Question: Im running into a weird issue with dynamically added widgets to a QVBoxLayout contained inside a QScrollArea. If I add the widgets it works as expected, however after all widgets are removed, there are still some artifacts on the screen. See screenshot bellow:

'''
/********************************************************************************
** Form generated from reading UI file 'mainwindow.ui'
**
** Created by: Qt User Interface Compiler version 5.2.0
**
** WARNING! All changes made in this file will be lost when recompiling UI file!
********************************************************************************/
#ifndef UI_MAINWINDOW_H
#define UI_MAINWINDOW_H
#include <QtCore/QVariant>
#include <QtWidgets/QAction>
#include <QtWidgets/QApplication>
#include <QtWidgets/QButtonGroup>
#include <QtWidgets/QHBoxLayout>
#include <QtWidgets/QHeaderView>
#include <QtWidgets/QMainWindow>
#include <QtWidgets/QMenuBar>
#include <QtWidgets/QPushButton>
#include <QtWidgets/QScrollArea>
#include <QtWidgets/QStatusBar>
#include <QtWidgets/QToolBar>
#include <QtWidgets/QVBoxLayout>
#include <QtWidgets/QWidget>
QT_BEGIN_NAMESPACE
class Ui_MainWindow
{
public:
QWidget *centralWidget;
QVBoxLayout *verticalLayout_2;
QScrollArea *scrollArea;
QWidget *scrollAreaWidgetContents;
QHBoxLayout *horizontalLayout_2;
QVBoxLayout *verticalLayout;
QPushButton *pushButton;
QPushButton *pushButton_2;
QMenuBar *menuBar;
QToolBar *mainToolBar;
QStatusBar *statusBar;
void setupUi(QMainWindow *MainWindow)
{
if (MainWindow->objectName().isEmpty())
MainWindow->setObjectName(QStringLiteral("MainWindow"));
MainWindow->resize(600, 396);
centralWidget = new QWidget(MainWindow);
centralWidget->setObjectName(QStringLiteral("centralWidget"));
verticalLayout_2 = new QVBoxLayout(centralWidget);
verticalLayout_2->setSpacing(6);
verticalLayout_2->setContentsMargins(11, 11, 11, 11);
verticalLayout_2->setObjectName(QStringLiteral("verticalLayout_2"));
scrollArea = new QScrollArea(centralWidget);
scrollArea->setObjectName(QStringLiteral("scrollArea"));
scrollArea->setWidgetResizable(true);
scrollAreaWidgetContents = new QWidget();
scrollAreaWidgetContents->setObjectName(QStringLiteral("scrollAreaWidgetContents"));
scrollAreaWidgetContents->setGeometry(QRect(0, 0, 574, 246));
horizontalLayout_2 = new QHBoxLayout(scrollAreaWidgetContents);
horizontalLayout_2->setSpacing(6);
horizontalLayout_2->setContentsMargins(11, 11, 11, 11);
horizontalLayout_2->setObjectName(QStringLiteral("horizontalLayout_2"));
verticalLayout = new QVBoxLayout();
verticalLayout->setSpacing(6);
verticalLayout->setObjectName(QStringLiteral("verticalLayout"));
horizontalLayout_2->addLayout(verticalLayout);
scrollArea->setWidget(scrollAreaWidgetContents);
verticalLayout_2->addWidget(scrollArea);
pushButton = new QPushButton(centralWidget);
pushButton->setObjectName(QStringLiteral("pushButton"));
verticalLayout_2->addWidget(pushButton);
pushButton_2 = new QPushButton(centralWidget);
pushButton_2->setObjectName(QStringLiteral("pushButton_2"));
verticalLayout_2->addWidget(pushButton_2);
MainWindow->setCentralWidget(centralWidget);
menuBar = new QMenuBar(MainWindow);
menuBar->setObjectName(QStringLiteral("menuBar"));
menuBar->setGeometry(QRect(0, 0, 600, 22));
MainWindow->setMenuBar(menuBar);
mainToolBar = new QToolBar(MainWindow);
mainToolBar->setObjectName(QStringLiteral("mainToolBar"));
MainWindow->addToolBar(Qt::TopToolBarArea, mainToolBar);
statusBar = new QStatusBar(MainWindow);
statusBar->setObjectName(QStringLiteral("statusBar"));
MainWindow->setStatusBar(statusBar);
retranslateUi(MainWindow);
QMetaObject::connectSlotsByName(MainWindow);
} // setupUi
void retranslateUi(QMainWindow *MainWindow)
{
MainWindow->setWindowTitle(QApplication::translate("MainWindow", "MainWindow", 0));
pushButton->setText(QApplication::translate("MainWindow", "add one", 0));
pushButton_2->setText(QApplication::translate("MainWindow", "remove one", 0));
} // retranslateUi
};
namespace Ui {
class MainWindow: public Ui_MainWindow {};
} // namespace Ui
QT_END_NAMESPACE
#endif // UI_MAINWINDOW_H
'''
'''
#ifndef MAINWINDOW_H
#define MAINWINDOW_H
#include <QMainWindow>
namespace Ui {
class MainWindow;
}
class MainWindow : public QMainWindow
{
Q_OBJECT
public:
explicit MainWindow(QWidget *parent = 0);
~MainWindow();
private slots:
void on_pushButton_clicked();
void on_pushButton_2_clicked();
private:
Ui::MainWindow *ui;
};
#endif // MAINWINDOW_H
'''
'''
#include "mainwindow.h"
#include "ui_mainwindow.h"
#include <QLabel>
#include <QDebug>
MainWindow::MainWindow(QWidget *parent) :
QMainWindow(parent),
ui(new Ui::MainWindow)
{
ui->setupUi(this);
}
MainWindow::~MainWindow()
{
delete ui;
}
void MainWindow::on_pushButton_clicked()
{
ui->verticalLayout->addWidget(new QLabel("This is a label", this));
qDebug() << "Labels count: " << ui->verticalLayout->count();
}
void MainWindow::on_pushButton_2_clicked()
{
delete ui->verticalLayout->takeAt(0);
qDebug() << "Labels count: " << ui->verticalLayout->count();
}
'''
'''
#include "mainwindow.h"
#include <QApplication>
int main(int argc, char *argv[])
{
QApplication a(argc, argv);
MainWindow w;
w.show();
return a.exec();
}
'''
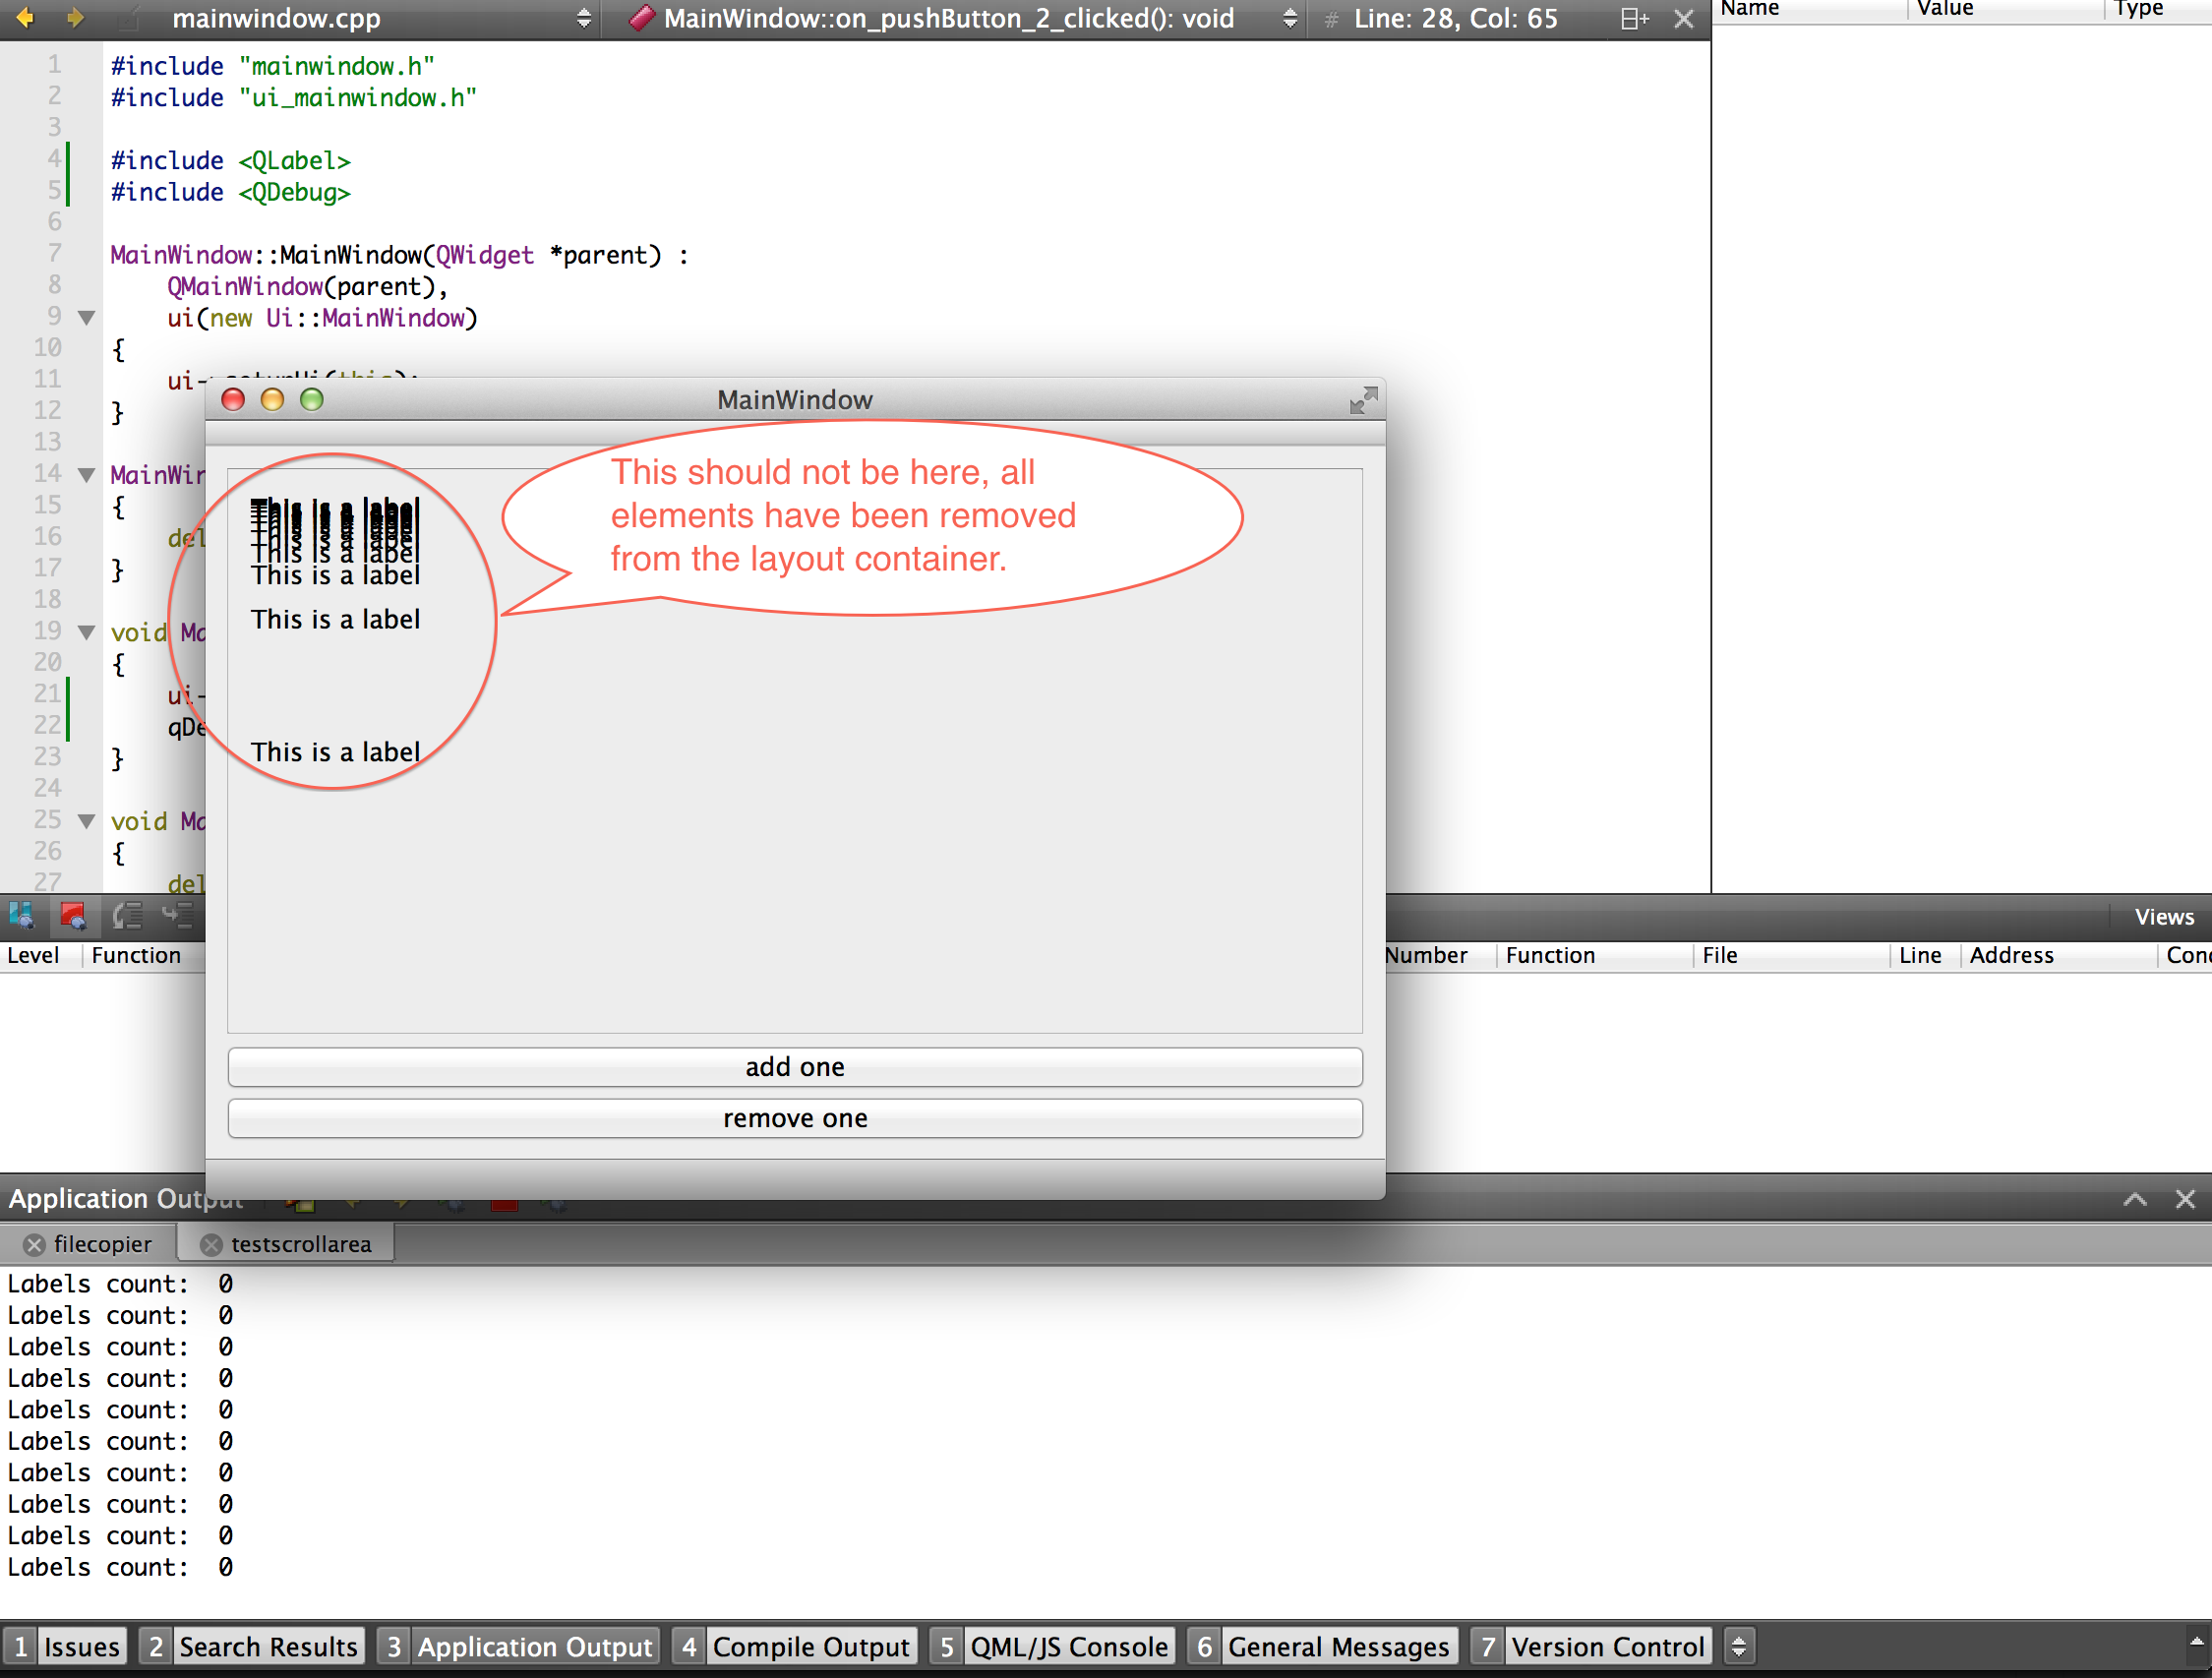
Answer: It seems like I also have to remove the QLayoutItem AND the Widget, just removing the widget or the QLayoutItem (which I did try) doesn't work, both have to be removed, like so:
'''
QLayoutItem *child = ui->verticalLayout->takeAt(0);
if (child)
{
delete child->widget();
delete child;
}
'''